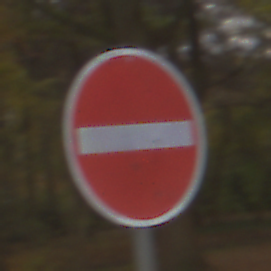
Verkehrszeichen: VerbotDerEinfahrt
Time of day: Midday
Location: Outdoor (Nature)
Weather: Overcast
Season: Autumn
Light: Natural